Question: '''
<TextBlock Text="lmblG" />
'''
when i built the project the following error happened:

any help....
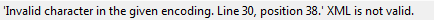
Answer: The problem is clear, you have a problem with your file encoding, If am not mistaken the word in the Text property up there is an Arabic keyword which requires Unicode encoding.
Change your file encoding to Unicode, by doing the following:
Open the XAML file you have problem with, go to File > Save As

Click on the small down arrow at the save button to select the encoding

Select Unicode save and replace your old file.

This should solve your problem.